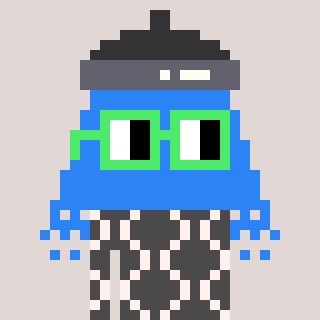
a pixel art character with square light green glasses, a shower-shaped head and a grayscale-colored body on a warm background